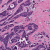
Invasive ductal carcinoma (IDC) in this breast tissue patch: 1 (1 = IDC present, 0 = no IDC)